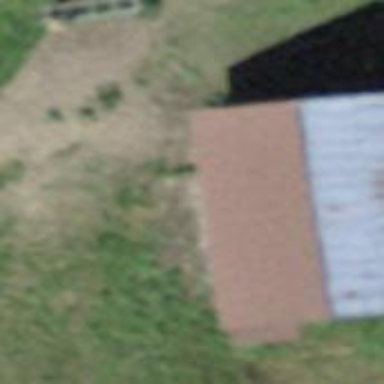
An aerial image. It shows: Farm auxiliary building.